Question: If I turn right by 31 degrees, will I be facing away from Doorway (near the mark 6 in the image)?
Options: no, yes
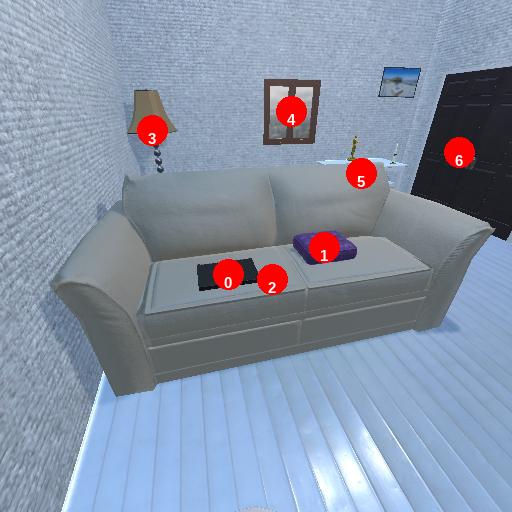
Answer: no